Question: I'm trying to make the height of an overlay depend on the weight of a textview. As below, I have an image in the background and a semi-transparent overlay that acts as the background for some text.

I'm using a FrameLayout that wraps up the background image, the overlay and the text as follows:
'''
<FrameLayout
xmlns:android="http://schemas.android.com/apk/res/android"
android:orientation="vertical"
android:layout_width="match_parent"
android:layout_height="match_parent">
<ImageView
android:id="@+id/image"
android:layout_width="match_parent"
android:layout_height="match_parent"
android:layout_alignParentTop="true"
android:scaleType="centerCrop"
/>
<FrameLayout xmlns:android="http://schemas.android.com/apk/res/android"
android:layout_width="wrap_content"
android:layout_height="wrap_content"
android:layout_gravity="bottom">
<View
android:id="@+id/overlay"
android:layout_width="fill_parent"
android:layout_height="50dp"
android:background="@color/overlay_box_white"/>
</FrameLayout>
<TextView
android:id="@+id/userFeedHuntCardFrontSummary"
android:layout_width="wrap_content"
android:layout_height="wrap_content"
android:textSize="10dp"
android:layout_margin="10dp"
android:layout_gravity="bottom"
/>
</FrameLayout>
'''
Does anyone know how to make the height of the overlay box to have a top and bottom margins of say 4dp from the textview?
Thanks!
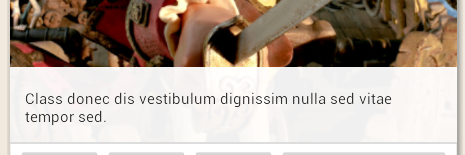
Answer: How about this, I think it will do what you are asking for?
'''
<FrameLayout
xmlns:android="http://schemas.android.com/apk/res/android"
android:orientation="vertical"
android:layout_width="match_parent"
android:layout_height="match_parent">
<ImageView
android:id="@+id/image"
android:layout_width="match_parent"
android:layout_height="match_parent"
android:layout_alignParentTop="true"
android:scaleType="centerCrop"
/>
<LinearLayout
android:layout_width="wrap_content"
android:layout_height="wrap_content"
android:layout_gravity="bottom"
android:layout_marginTop="4dp"
android:layout_marginBottom="4dp"
android:background="@color/overlay_box_white">
<TextView
android:id="@+id/userFeedHuntCardFrontSummary"
android:layout_width="wrap_content"
android:layout_height="wrap_content"
android:textSize="10dp"
android:layout_margin="10dp"
android:layout_gravity="bottom"
/>
</LinearLayout>
</FrameLayout>
'''